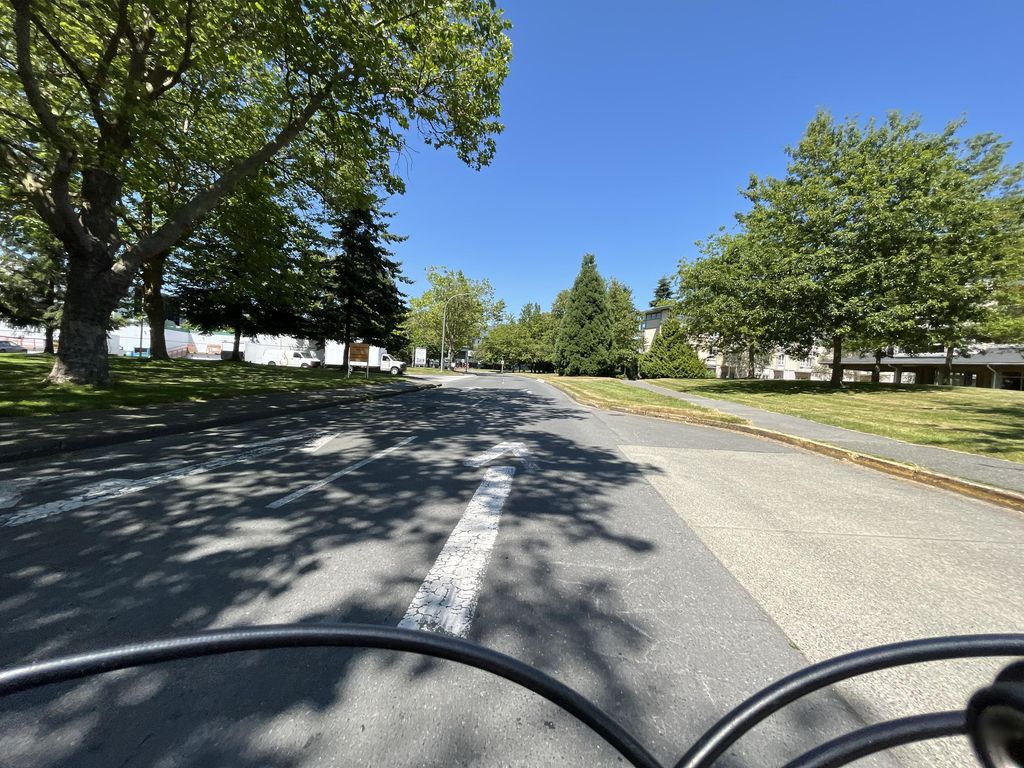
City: victoria